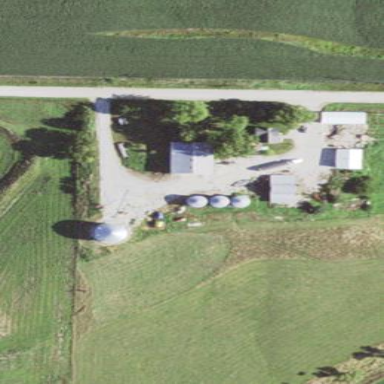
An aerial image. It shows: Farmyard area.